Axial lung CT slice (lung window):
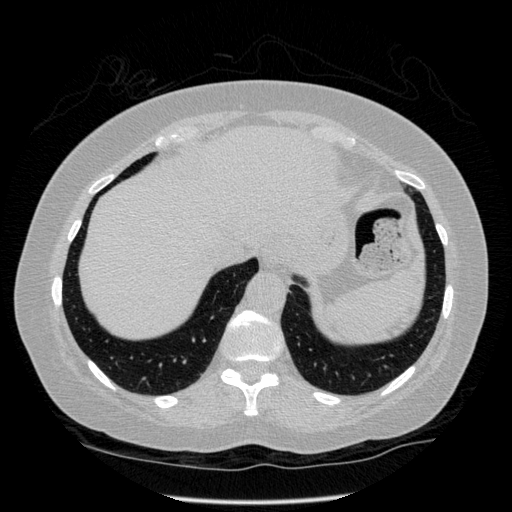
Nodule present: no